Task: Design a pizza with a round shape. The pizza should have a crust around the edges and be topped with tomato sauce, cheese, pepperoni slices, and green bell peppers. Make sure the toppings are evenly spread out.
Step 551:
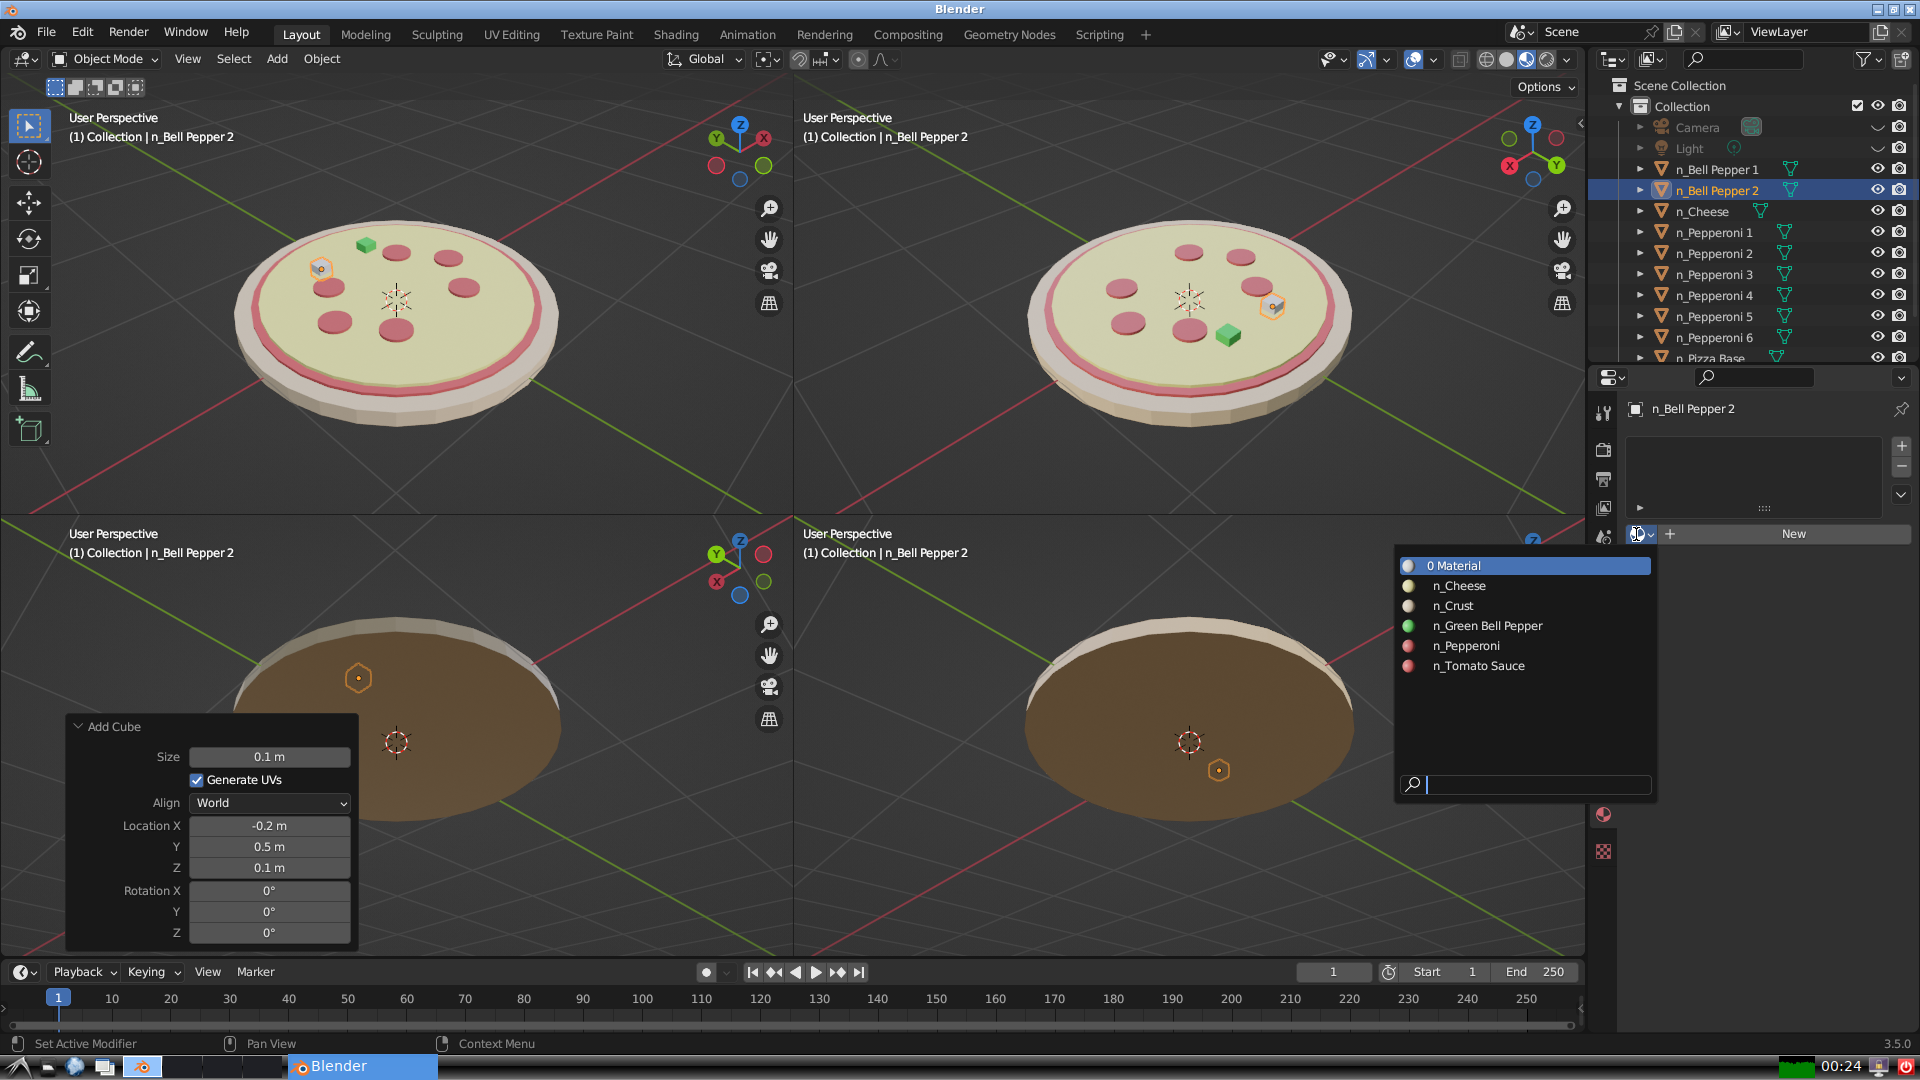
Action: input_text: n_Green Bell Pepper